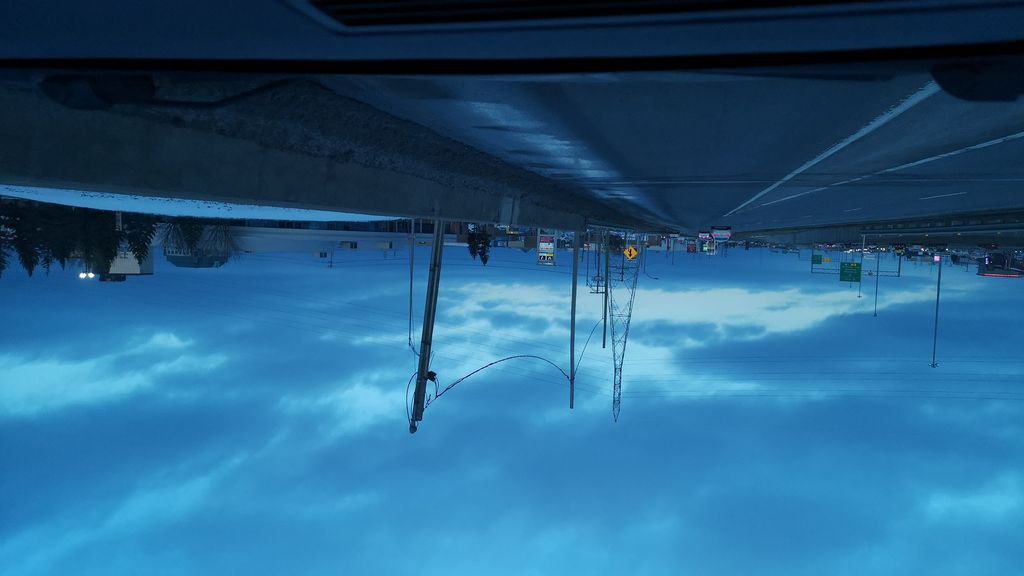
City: montreal